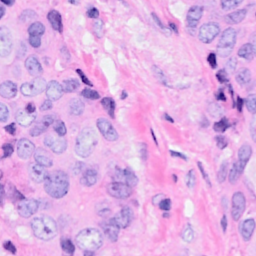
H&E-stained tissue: Breast